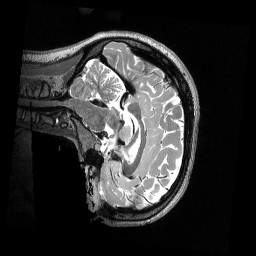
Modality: T2w
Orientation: sagittal
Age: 22
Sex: female
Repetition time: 3.2 s
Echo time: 0.563 s